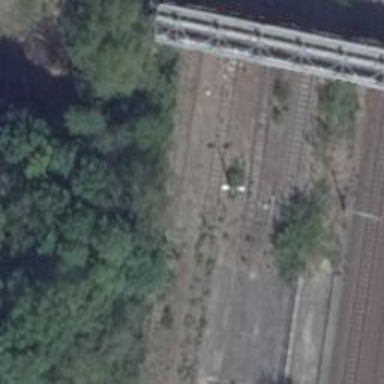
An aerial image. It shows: Railway bridge over siding rail track.